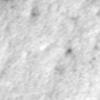
Label: no_change